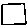
Label: square